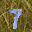
Label: 7